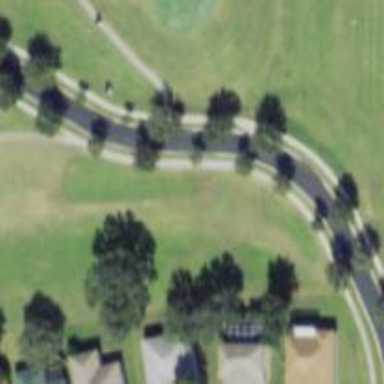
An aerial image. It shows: Footway that serves as golf path.